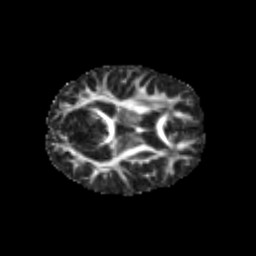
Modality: FA
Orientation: axial
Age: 7
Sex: male
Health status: healthy